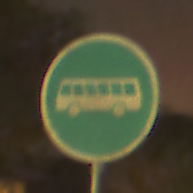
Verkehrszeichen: Busssonderstreifen
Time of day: Night
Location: Outdoor (Suburban)
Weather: Clear
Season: NotSpecified
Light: Artificial